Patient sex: M
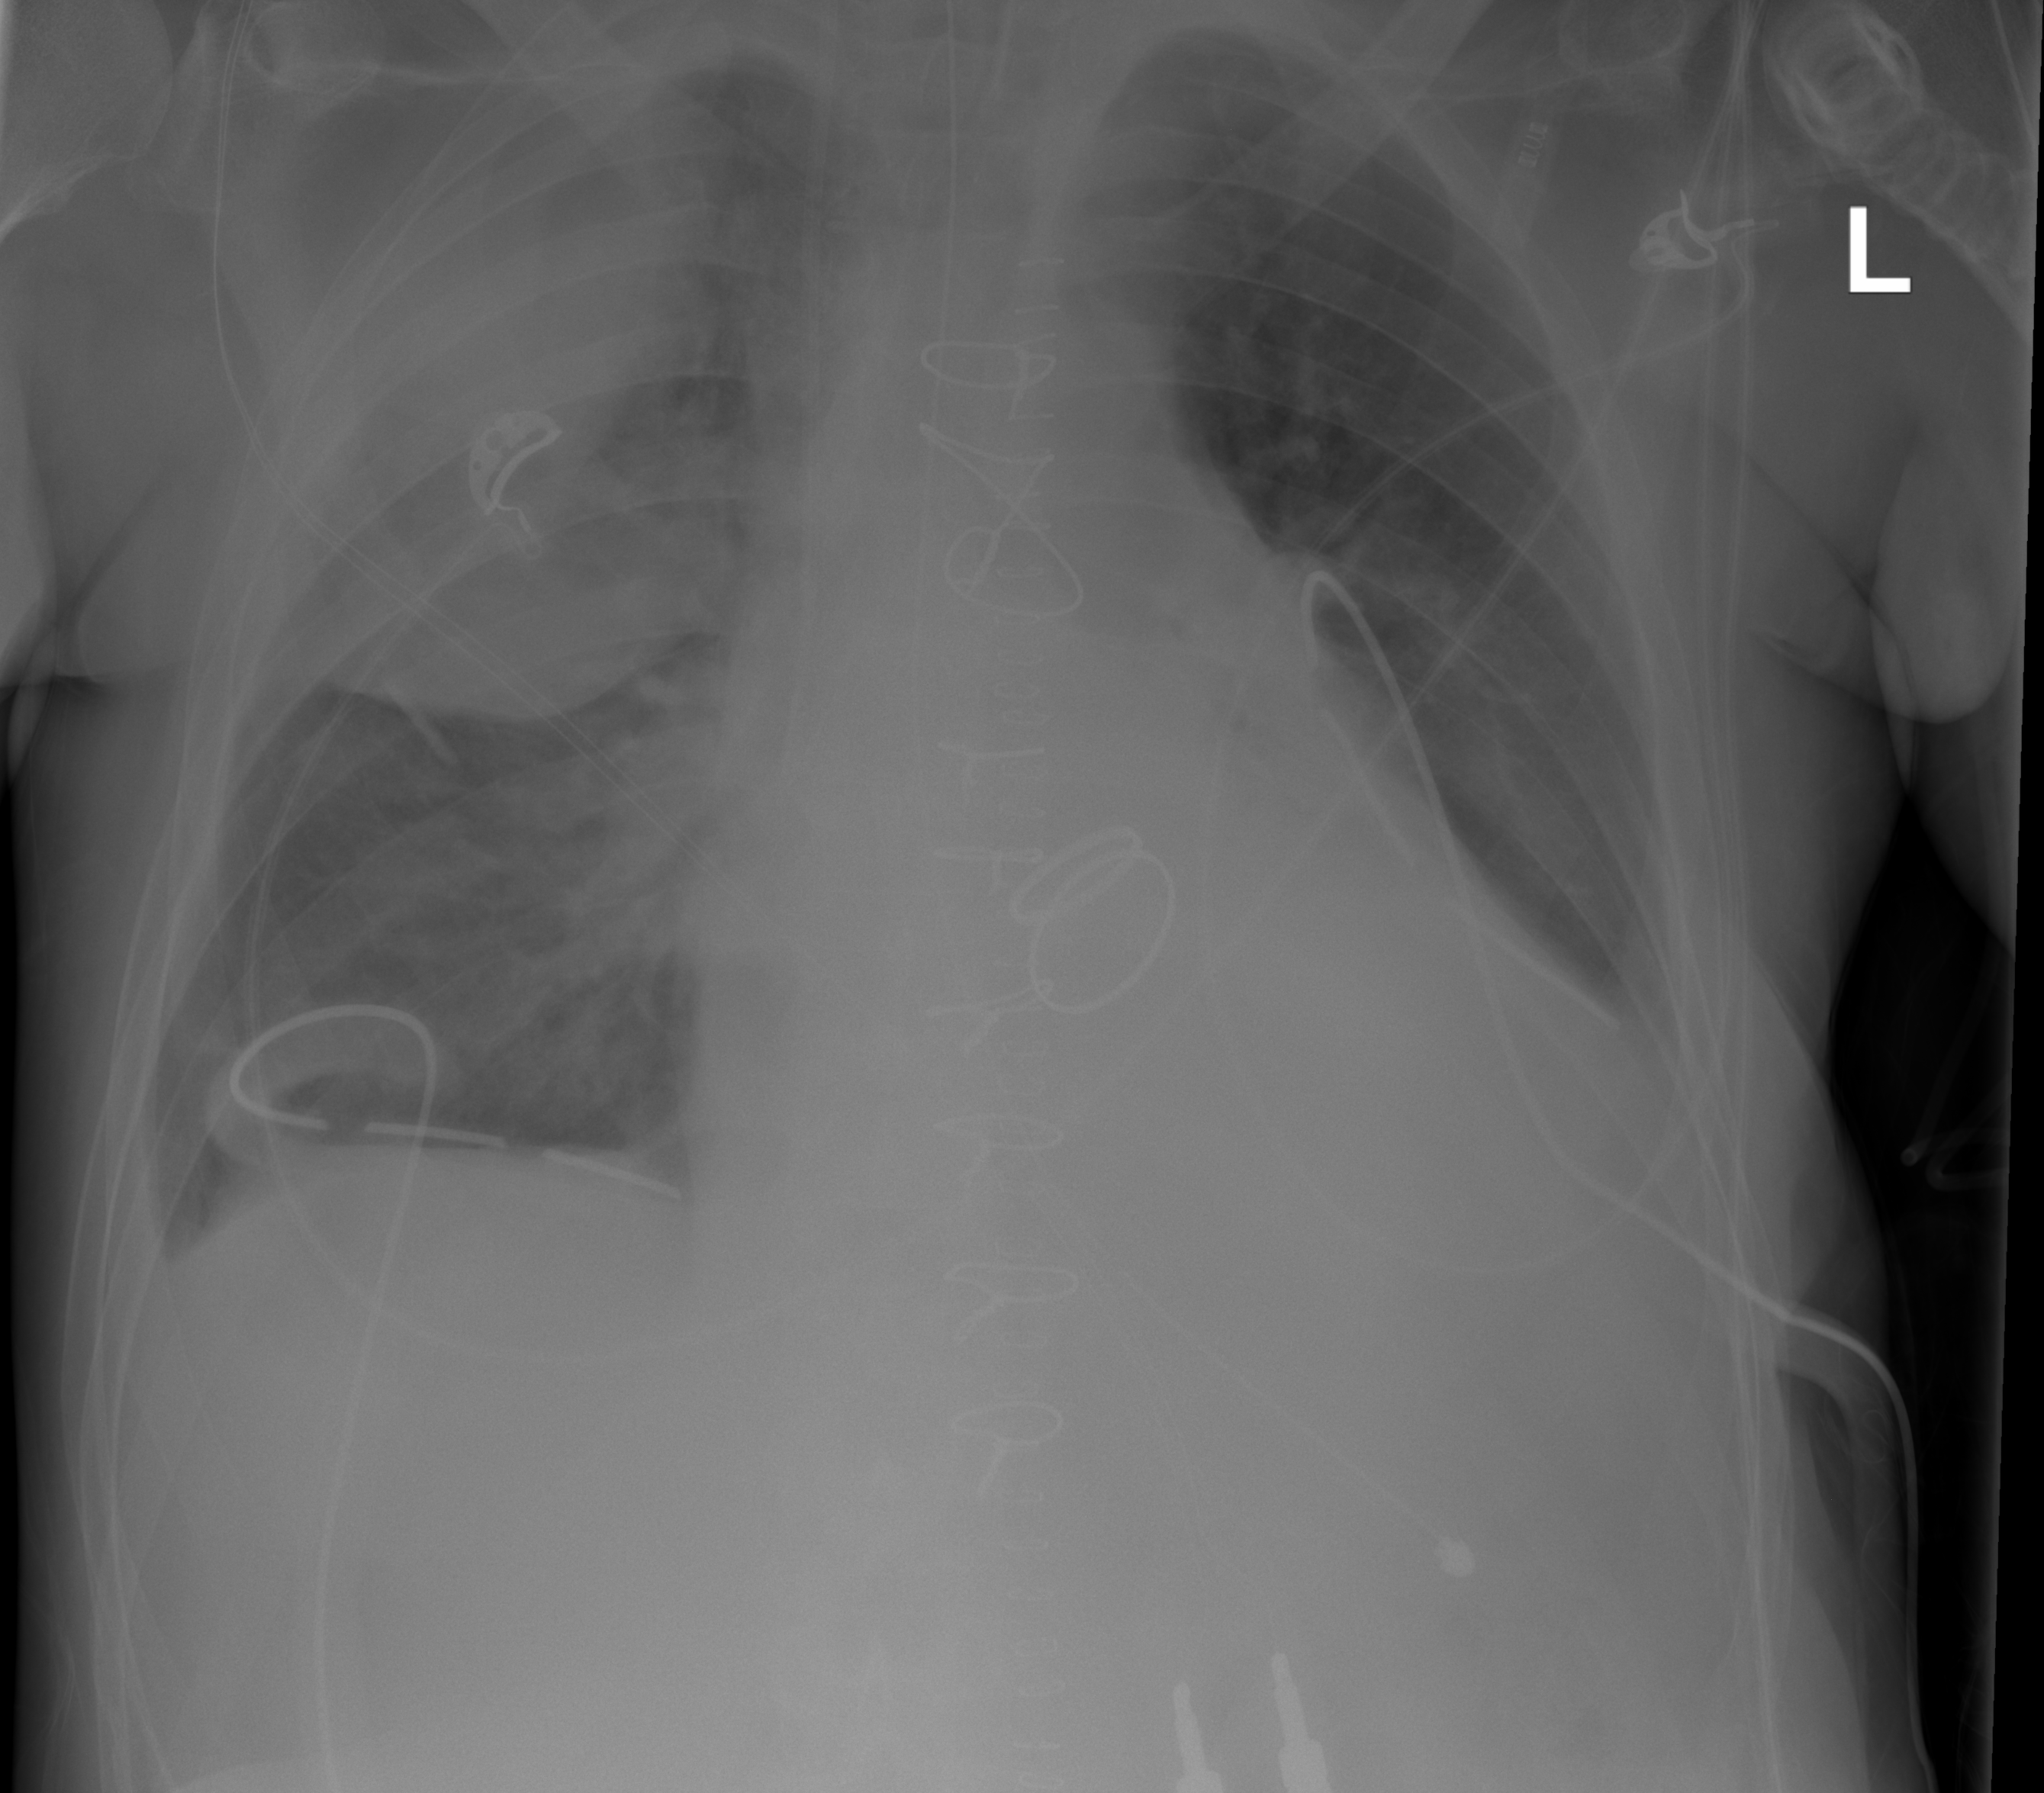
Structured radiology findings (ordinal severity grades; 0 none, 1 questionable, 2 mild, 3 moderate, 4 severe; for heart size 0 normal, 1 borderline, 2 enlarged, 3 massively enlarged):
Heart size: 2
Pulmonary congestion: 1
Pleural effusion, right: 0
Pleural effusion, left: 2
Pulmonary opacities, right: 0
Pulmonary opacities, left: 0
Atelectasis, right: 3
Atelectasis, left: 2